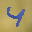
Label: 4